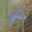
Label: 4